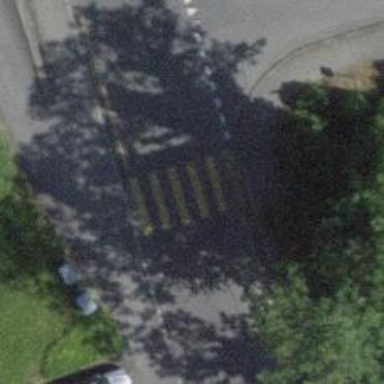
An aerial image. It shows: Uncontrolled zebra crossing with zebra markings.